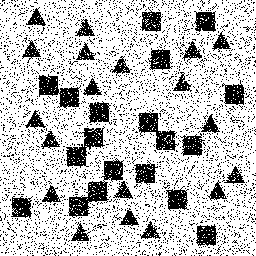
Squares: 19
Triangles: 19
Stars: 0
Total shapes: 38